Aerial crown-view tile of a tropical tree (Barro Colorado Island, Panama), acquired 20240716:
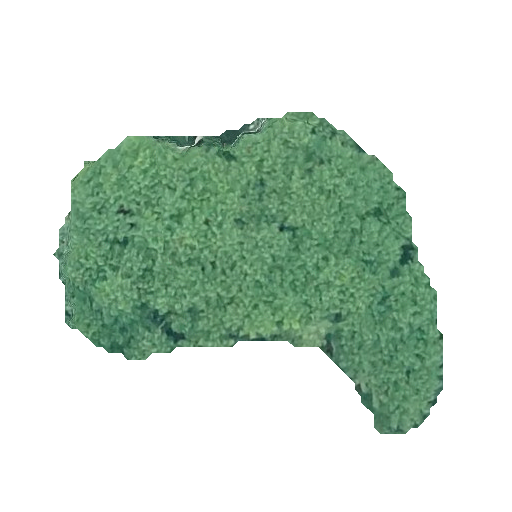
Species: Jacaranda copaia
GBIF accepted scientific name: Jacaranda copaia
Crown area: 124.246 m²